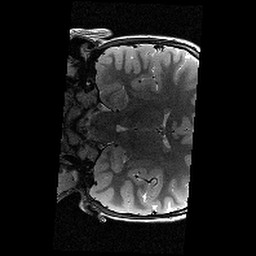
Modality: T2w
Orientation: coronal
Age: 9
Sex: female
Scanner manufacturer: siemens
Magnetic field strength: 3 T
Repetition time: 9.23 s
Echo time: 0.067 s